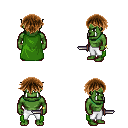
a pixel art fantasy rpg character, male body template, orc, green skin, green cape, white pants, brown short bangs hairstyle, bracelets, dagger, four views (front, back, left, right), 2x2 character sprite sheet, small pixel art, hard edges, no anti-aliasing